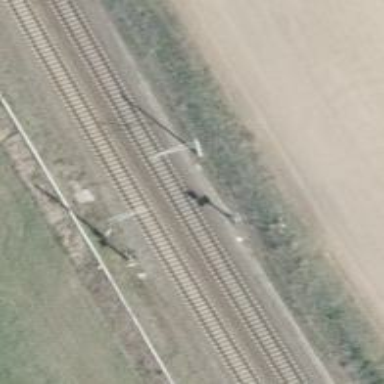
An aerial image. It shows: Railway signal.